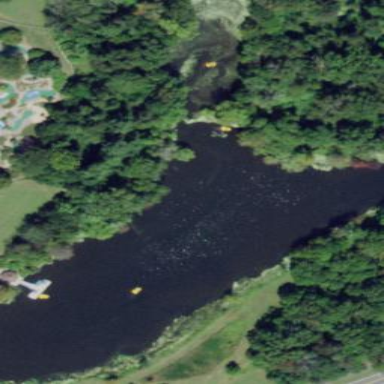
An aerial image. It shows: Pond surrounded by natural water.